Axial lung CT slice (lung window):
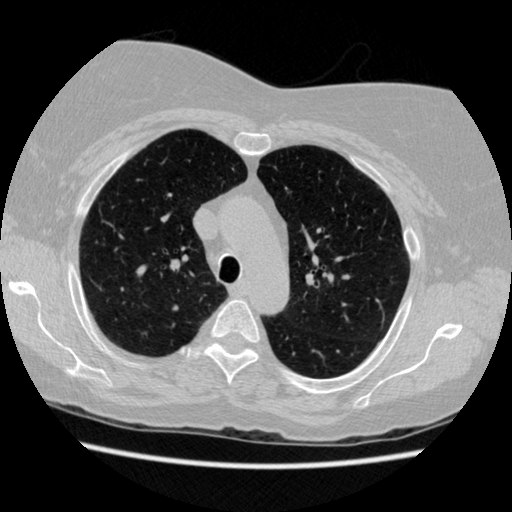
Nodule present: no